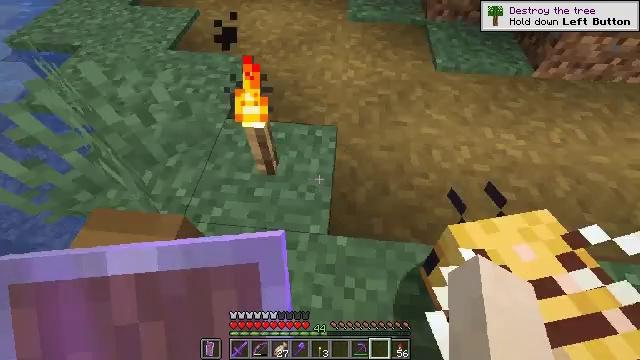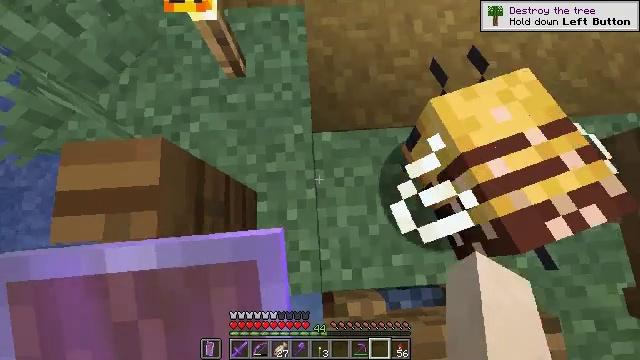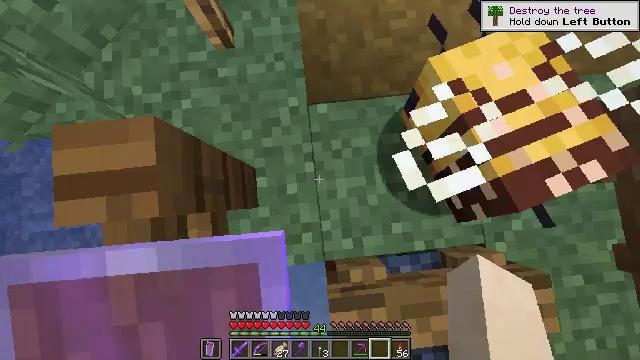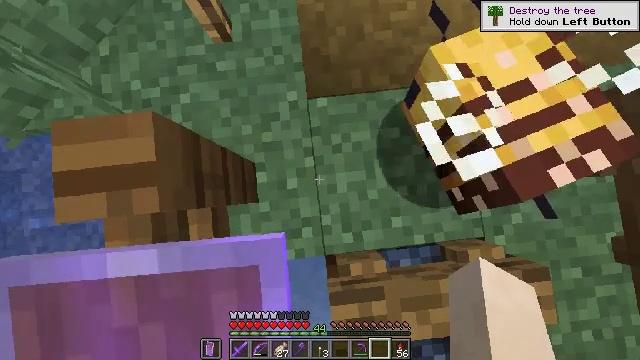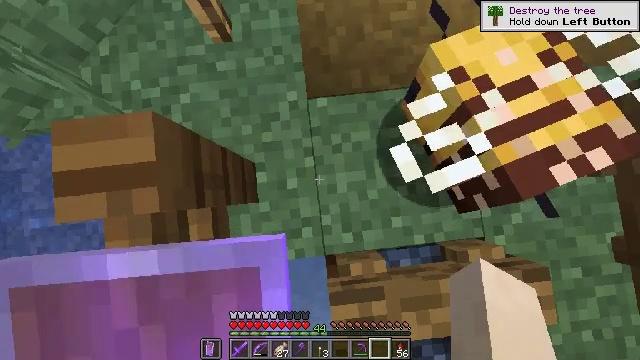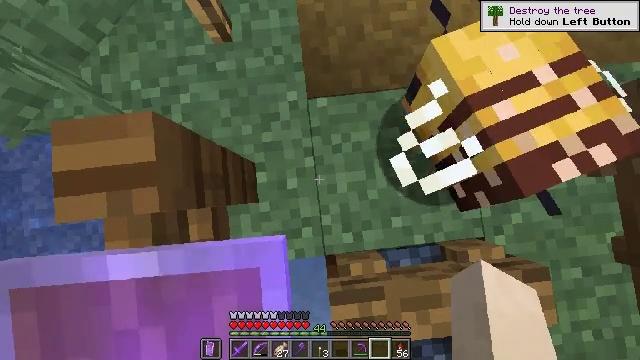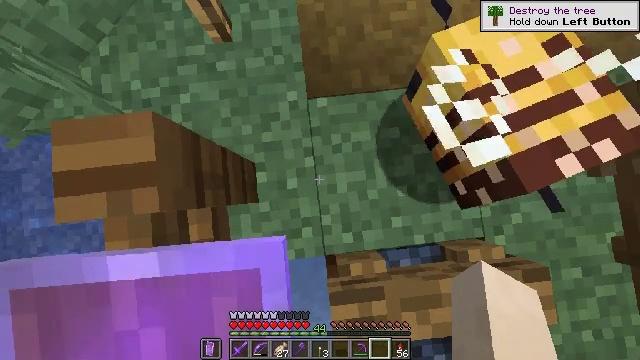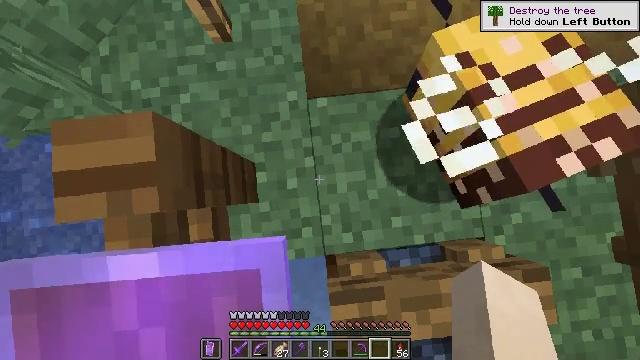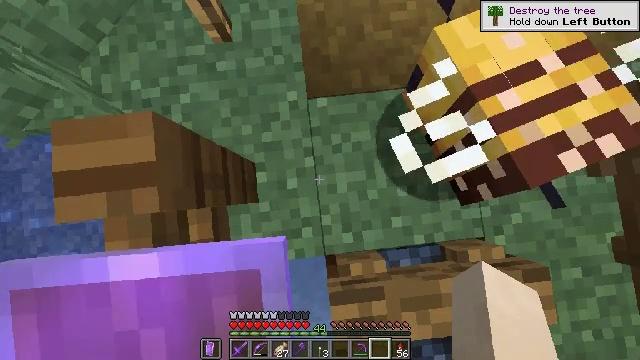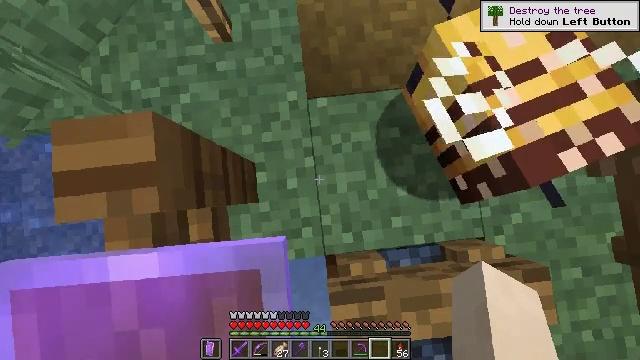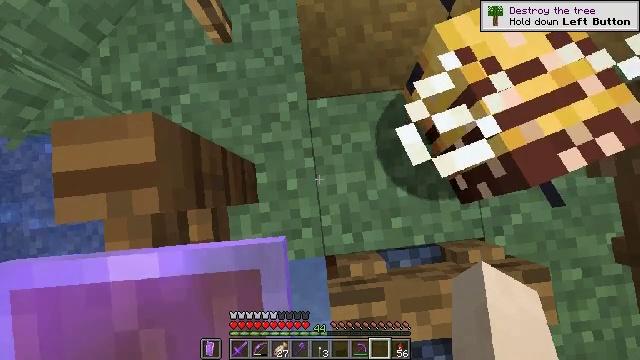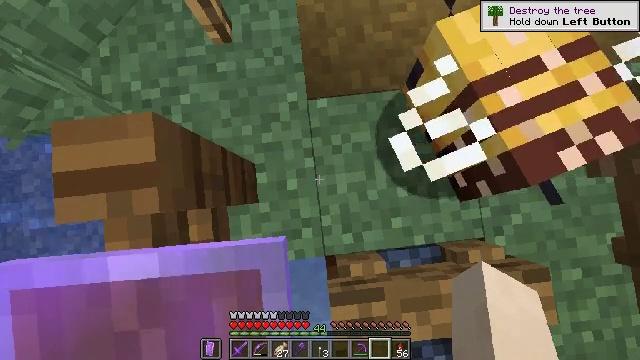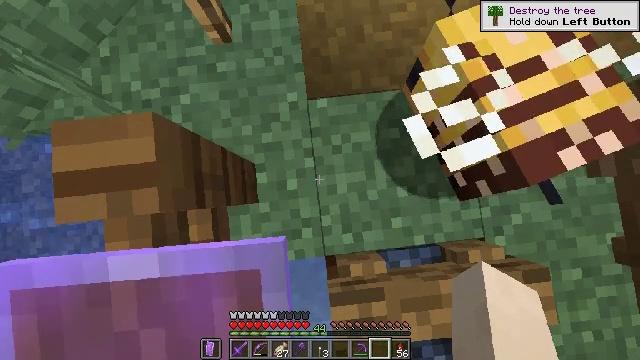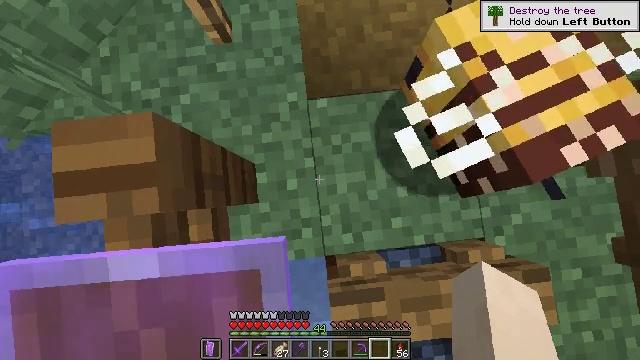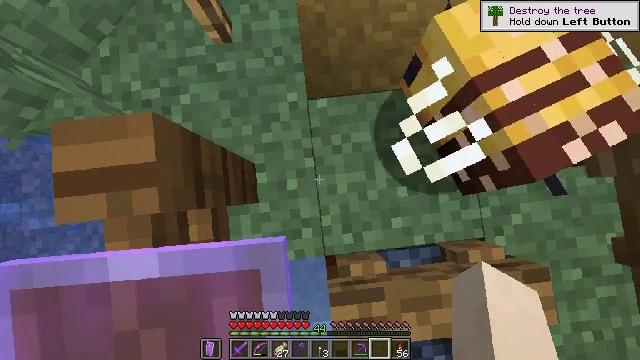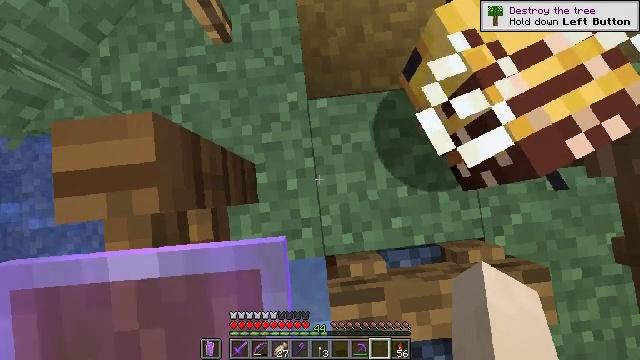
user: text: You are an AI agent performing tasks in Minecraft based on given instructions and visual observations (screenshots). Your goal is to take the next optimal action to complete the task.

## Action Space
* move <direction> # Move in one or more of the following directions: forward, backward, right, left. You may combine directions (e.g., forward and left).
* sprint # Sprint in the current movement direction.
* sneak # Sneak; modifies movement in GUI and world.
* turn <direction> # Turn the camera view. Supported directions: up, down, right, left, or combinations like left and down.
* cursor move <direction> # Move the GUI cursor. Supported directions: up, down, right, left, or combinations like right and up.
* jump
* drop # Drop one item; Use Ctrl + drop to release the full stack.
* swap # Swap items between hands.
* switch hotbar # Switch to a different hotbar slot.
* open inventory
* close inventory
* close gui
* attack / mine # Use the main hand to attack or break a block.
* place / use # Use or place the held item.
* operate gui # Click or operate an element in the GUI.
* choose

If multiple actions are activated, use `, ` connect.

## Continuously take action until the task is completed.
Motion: motion action
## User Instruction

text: Mine the bone block found in fossils.
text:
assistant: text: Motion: turn right and down
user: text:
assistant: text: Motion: turn right and down
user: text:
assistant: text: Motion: turn down
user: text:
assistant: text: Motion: no_op
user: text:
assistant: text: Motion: no_op
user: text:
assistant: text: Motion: no_op
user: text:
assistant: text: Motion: no_op
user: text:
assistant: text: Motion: no_op
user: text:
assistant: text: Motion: no_op
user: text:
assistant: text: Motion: no_op
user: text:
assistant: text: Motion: no_op
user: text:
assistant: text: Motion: no_op
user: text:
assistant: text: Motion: no_op
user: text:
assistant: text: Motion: no_op
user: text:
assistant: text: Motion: no_op
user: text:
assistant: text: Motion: no_op
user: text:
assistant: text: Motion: no_op
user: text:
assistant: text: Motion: no_op
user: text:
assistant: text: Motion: no_op
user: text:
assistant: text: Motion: no_op
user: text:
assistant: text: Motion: no_op
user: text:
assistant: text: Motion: no_op
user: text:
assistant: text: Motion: no_op
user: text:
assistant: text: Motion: no_op
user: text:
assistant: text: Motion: no_op
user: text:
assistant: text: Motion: no_op
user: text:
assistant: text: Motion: no_op
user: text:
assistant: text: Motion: no_op
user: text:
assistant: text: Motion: no_op
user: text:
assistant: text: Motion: no_op